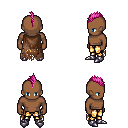
a pixel art fantasy rpg character, male body template, human, dark skin, brown tattered cape, gold greaves, pink mohawk hairstyle, metal boots, four views (front, back, left, right), 2x2 character sprite sheet, small pixel art, hard edges, no anti-aliasing